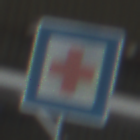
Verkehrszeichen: ErsteHilfe
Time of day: Midday
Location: Indoor (Urban)
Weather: NotSpecified
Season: NotSpecified
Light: Natural